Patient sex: M
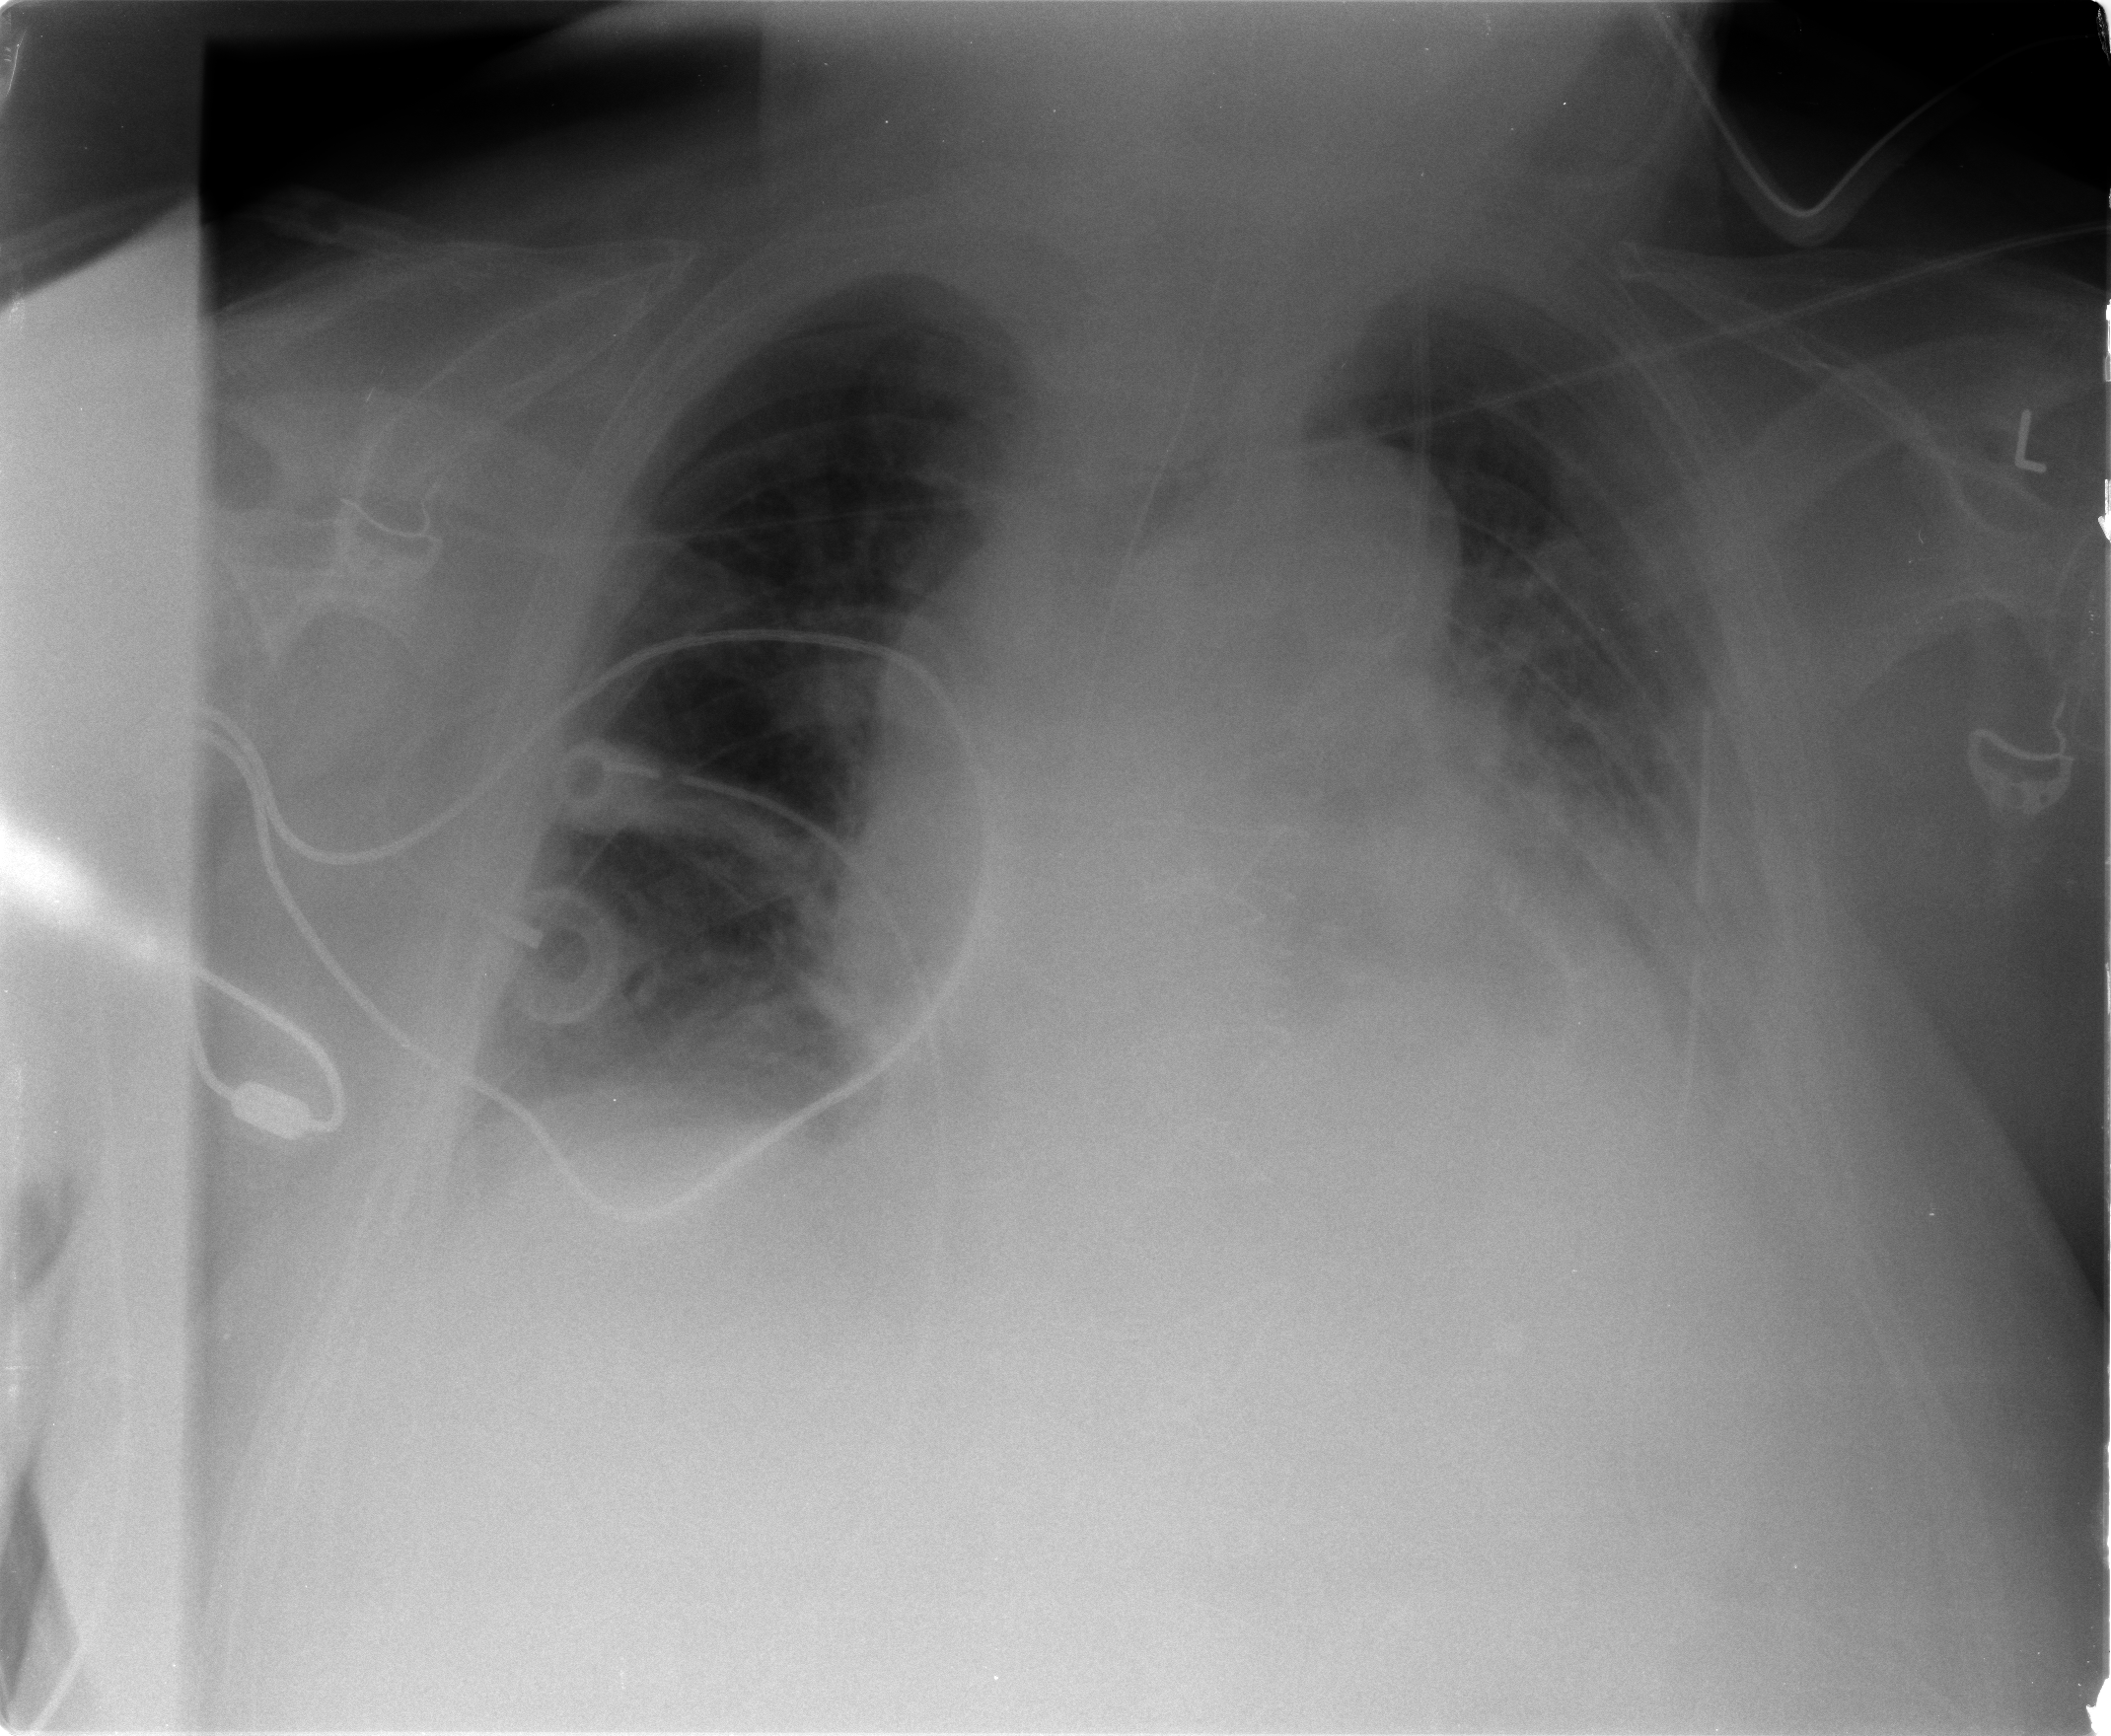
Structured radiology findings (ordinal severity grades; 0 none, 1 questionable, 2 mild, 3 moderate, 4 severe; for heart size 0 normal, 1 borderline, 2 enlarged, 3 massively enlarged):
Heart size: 2
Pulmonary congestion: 1
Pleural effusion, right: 1
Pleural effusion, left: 2
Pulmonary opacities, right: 0
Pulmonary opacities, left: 0
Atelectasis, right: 1
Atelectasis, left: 2